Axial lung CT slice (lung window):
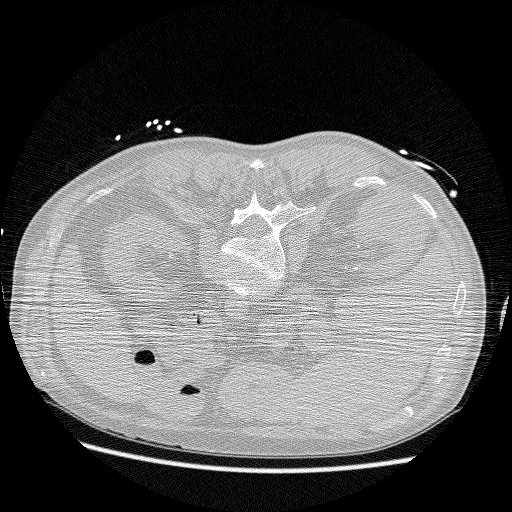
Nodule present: no